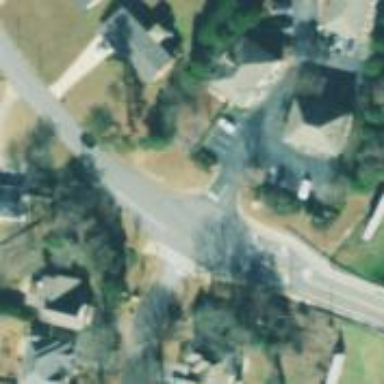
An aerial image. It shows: Residential road with asphalt surface. There is sidewalk on the left side.